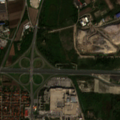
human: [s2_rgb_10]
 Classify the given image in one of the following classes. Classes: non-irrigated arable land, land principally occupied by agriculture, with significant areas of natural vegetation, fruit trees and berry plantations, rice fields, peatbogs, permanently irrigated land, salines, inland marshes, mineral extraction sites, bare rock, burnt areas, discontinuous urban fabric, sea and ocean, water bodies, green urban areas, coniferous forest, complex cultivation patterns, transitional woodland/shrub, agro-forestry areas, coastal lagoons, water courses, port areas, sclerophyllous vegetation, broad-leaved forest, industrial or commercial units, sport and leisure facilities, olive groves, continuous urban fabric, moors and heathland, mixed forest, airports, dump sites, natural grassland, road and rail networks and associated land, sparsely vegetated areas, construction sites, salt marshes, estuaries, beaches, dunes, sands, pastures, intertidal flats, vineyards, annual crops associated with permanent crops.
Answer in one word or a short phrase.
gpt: discontinuous urban fabric, industrial or commercial units, road and rail networks and associated land, mineral extraction sites, dump sites, non-irrigated arable land, transitional woodland/shrub